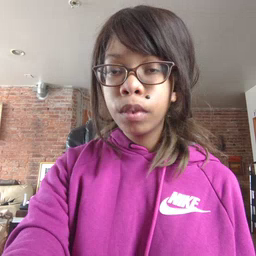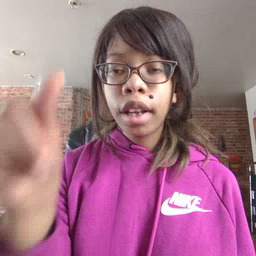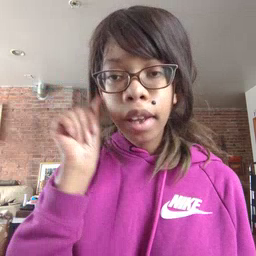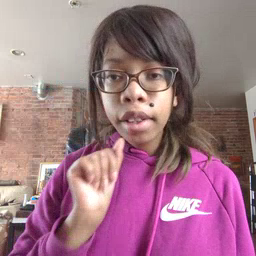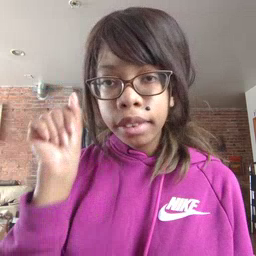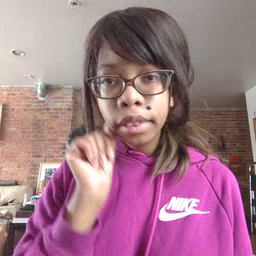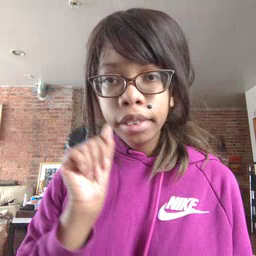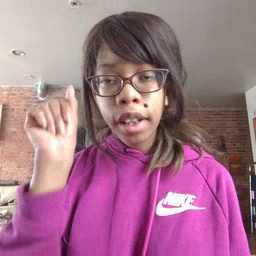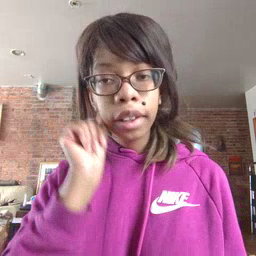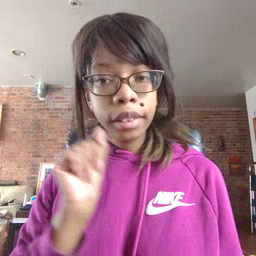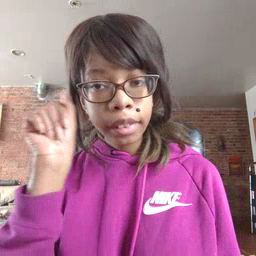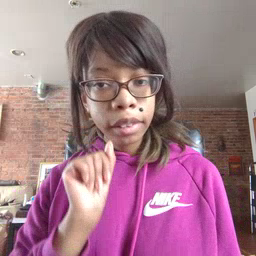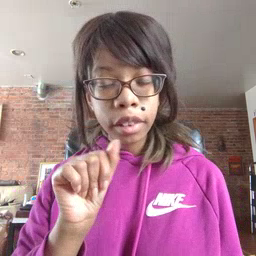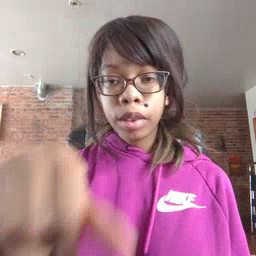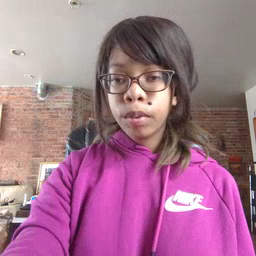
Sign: aunt